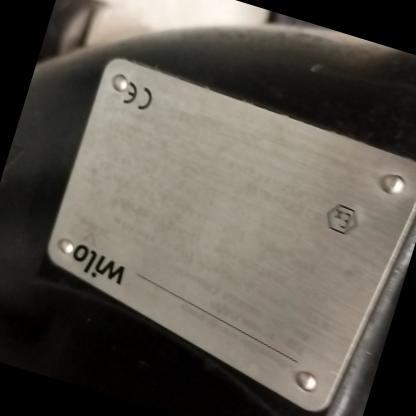
Klasa: tabliczka-znamionowa